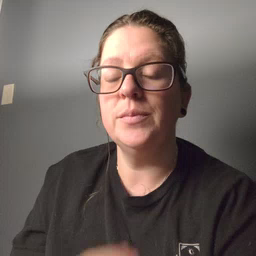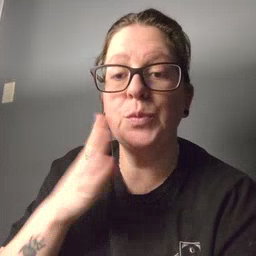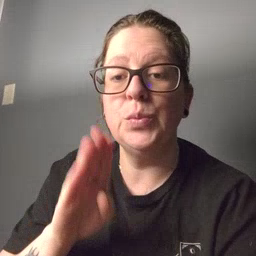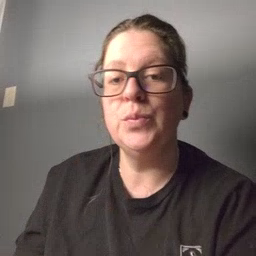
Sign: blue